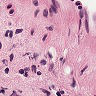
Metastatic tissue present: no